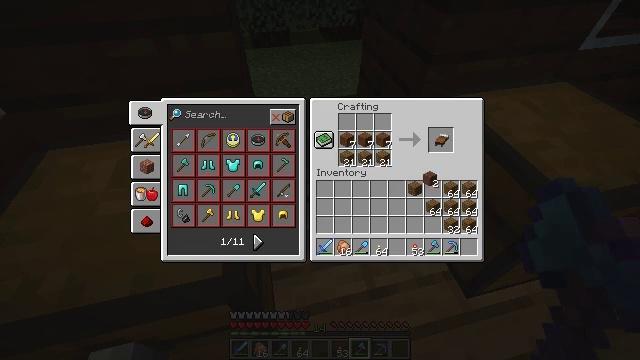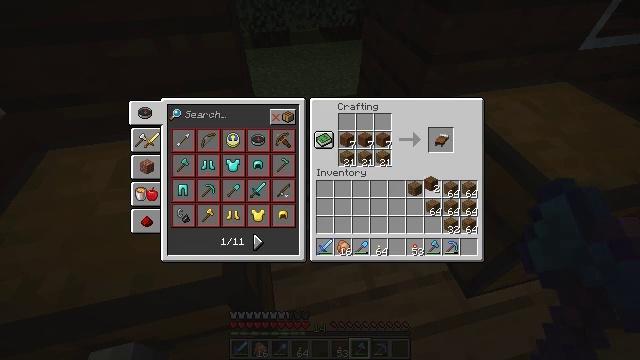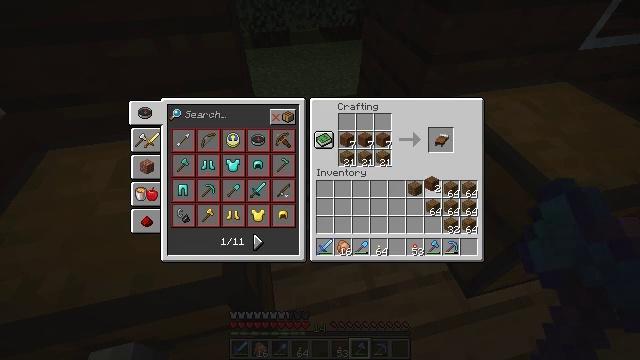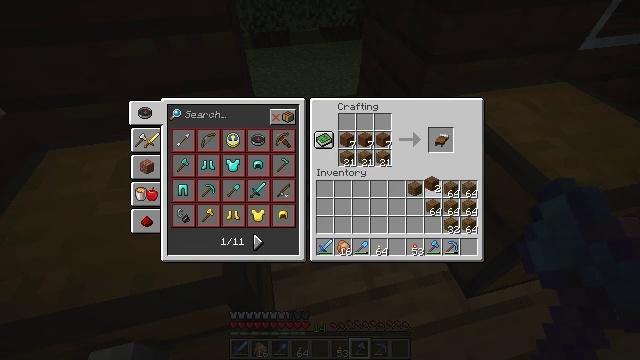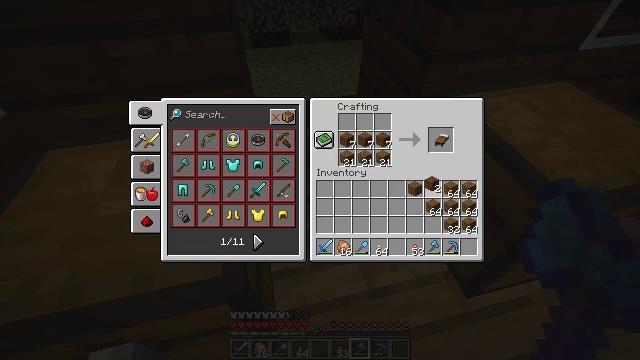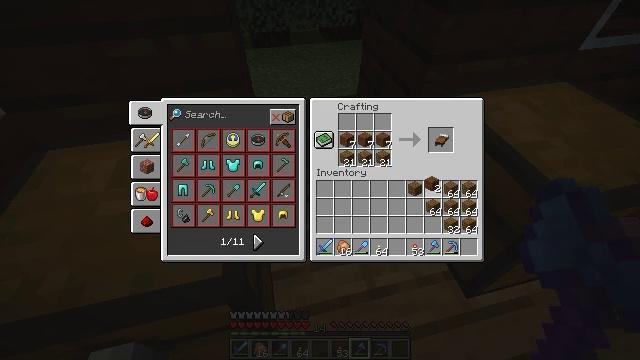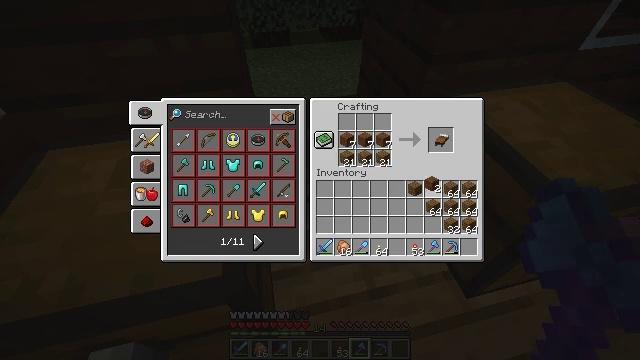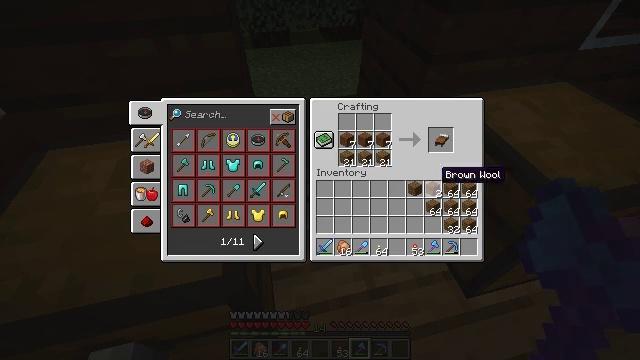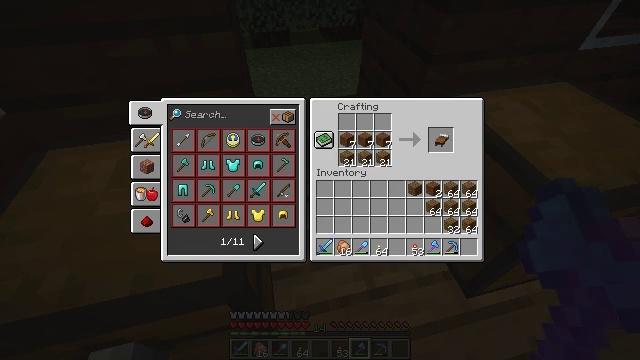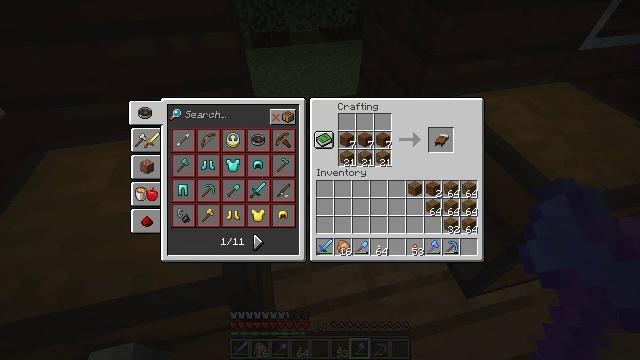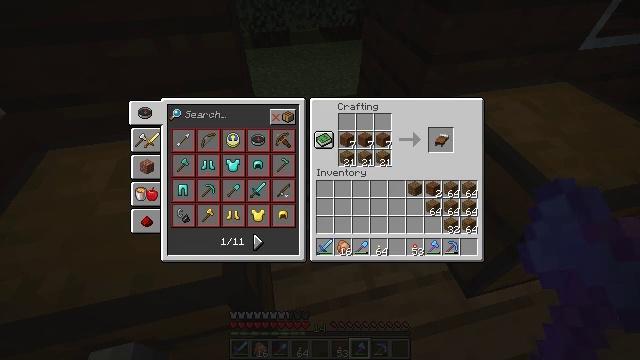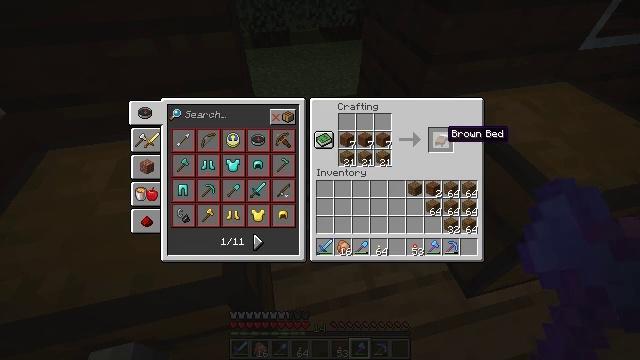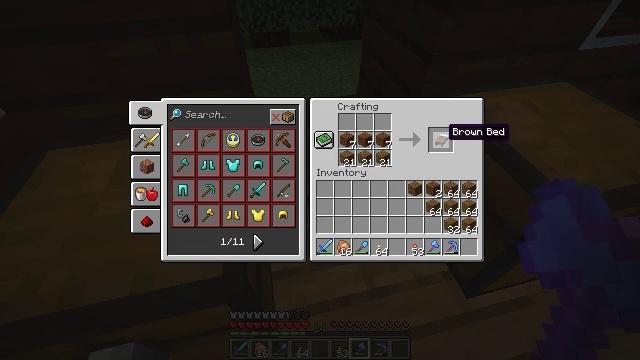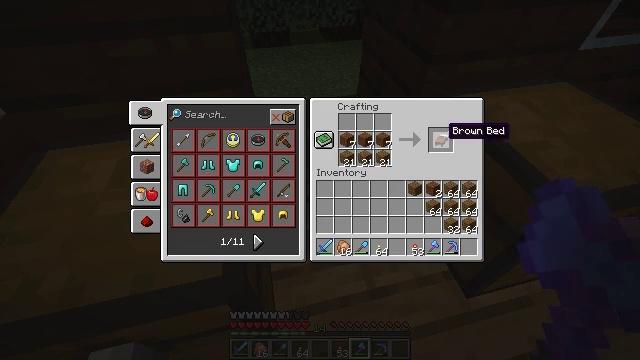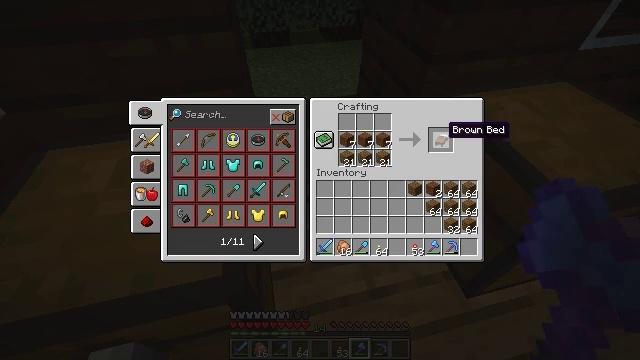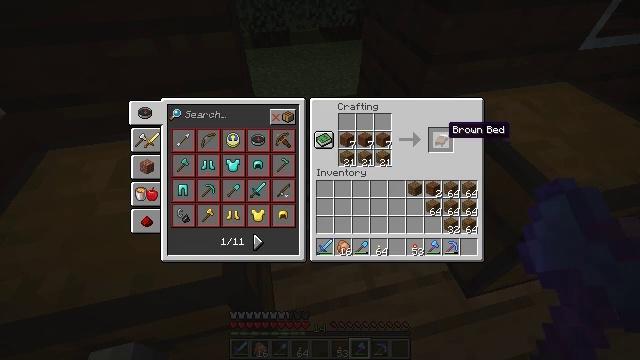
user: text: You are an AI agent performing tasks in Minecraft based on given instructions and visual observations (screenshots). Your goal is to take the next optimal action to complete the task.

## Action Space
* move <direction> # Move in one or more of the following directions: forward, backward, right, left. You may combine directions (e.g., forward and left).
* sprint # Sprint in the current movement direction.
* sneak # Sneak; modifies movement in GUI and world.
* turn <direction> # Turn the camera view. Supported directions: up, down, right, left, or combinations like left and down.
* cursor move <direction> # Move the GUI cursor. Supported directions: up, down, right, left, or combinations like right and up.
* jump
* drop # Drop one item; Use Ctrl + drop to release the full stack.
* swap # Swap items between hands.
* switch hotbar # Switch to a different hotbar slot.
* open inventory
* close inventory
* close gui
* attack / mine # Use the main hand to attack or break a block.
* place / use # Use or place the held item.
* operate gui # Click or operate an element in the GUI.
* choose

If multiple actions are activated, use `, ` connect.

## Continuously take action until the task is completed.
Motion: motion action
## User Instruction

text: Use a crafting table to craft a brown bed.
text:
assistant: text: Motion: no_op
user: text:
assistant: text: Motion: no_op
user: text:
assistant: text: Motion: operate gui
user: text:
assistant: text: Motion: operate gui
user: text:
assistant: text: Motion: operate gui
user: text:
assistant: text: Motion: operate gui
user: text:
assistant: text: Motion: no_op
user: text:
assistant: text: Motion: sneak, cursor move up
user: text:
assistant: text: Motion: sneak, cursor move up
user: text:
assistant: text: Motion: sneak, cursor move up
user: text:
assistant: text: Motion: sneak, cursor move up
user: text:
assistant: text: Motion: sneak
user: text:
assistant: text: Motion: sneak
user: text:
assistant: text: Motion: sneak
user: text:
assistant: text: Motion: sneak
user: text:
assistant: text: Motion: sneak, operate gui
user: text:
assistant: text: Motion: sneak, operate gui
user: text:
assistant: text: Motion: sneak, operate gui
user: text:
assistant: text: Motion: sneak
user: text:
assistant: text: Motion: sneak
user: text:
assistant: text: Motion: sneak
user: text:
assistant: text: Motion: sneak
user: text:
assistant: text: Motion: sneak
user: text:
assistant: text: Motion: sneak
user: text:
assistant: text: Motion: sneak
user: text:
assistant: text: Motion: sneak
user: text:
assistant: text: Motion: sneak
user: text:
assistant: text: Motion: sneak
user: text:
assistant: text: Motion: sneak
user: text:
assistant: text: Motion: sneak